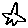
Label: star